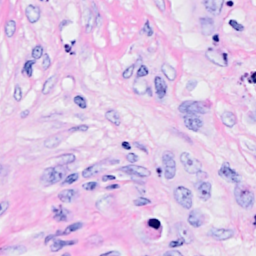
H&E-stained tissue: Breast